Question: I've been developing a gui for some time, which requires the creation of common control objects that Mathematica lacks (e.g. spinner, treeview, openerbar, etc.). One is the multipanel, i.e. a pane object that is split into two (or more) subpanes, where the divider can be set by the mouse. Here is my version of a dual pane. I would like to hear your opinion and ideas about how to expand it to handle not just 2 but any number of subpanes, and also how to optimize it. At present, for heavily loaded subpanes, it lags terribly, no idea why.
'''
Options[SplitPane] = {Direction -> "Vertical",
DividerWidth -> Automatic, Paneled -> {True, True}};
SplitPane[opts___?OptionQ] :=
Module[{dummy}, SplitPane[Dynamic[dummy], opts]];
SplitPane[val_, opts___?OptionQ] := SplitPane[val, {"", ""}, opts];
SplitPane[val_, content_, opts___?OptionQ] :=
SplitPane[val, content, {100, 50}, opts];
SplitPane[Dynamic[split_, arg___], {expr1_, expr2_}, {maxX_, maxY_},
opts___?OptionQ] :=
DynamicModule[{temp, dir, d, panel, coord, max, fix, val},
{dir, d, panel} = {Direction, DividerWidth, Paneled} /. {opts} /.
Options[SplitPane];
dir = dir /. {Bottom | Top | "Vertical" -> "Vertical", _ ->
"Horizontal"};
d = d /. Automatic -> 2;
split = If[NumberQ[split], split, max/2];
val = Clip[split /. {_?NumberQ -> split, _ -> maxX/2}, {0, maxX}];
{coord, max, fix} =
Switch[dir, "Vertical", {First, maxX, maxY},
"Horizontal", {(max - Last[#]) &, maxY, maxX}];
panel = (# /. {None | False ->
Identity, _ -> (Panel[#, ImageMargins -> 0,
FrameMargins -> -1] &)}) & /@ panel;
Grid[If[dir === "Vertical",
{{
Dynamic[
panel[[1]]@
Pane[expr1, ImageSize -> {split - d, fix},
ImageSizeAction -> "Scrollable", Scrollbars -> Automatic,
AppearanceElements -> None], TrackedSymbols :> {split}],
Deploy@EventHandler[
MouseAppearance[
Pane[Null, ImageSize -> {d*2, fix}, ImageMargins -> -1,
FrameMargins -> -1], "FrameLRResize"],
"MouseDown" :> (temp =
coord@MousePosition@"CellContentsAbsolute";
split =
If[Abs[temp - split] <= d \[And] 0 <= temp <= max, temp,
split]),
"MouseDragged" :> (temp =
coord@MousePosition@"CellContentsAbsolute";
split = If[0 <= temp <= max, temp, split])],
Dynamic@
panel[[2]]@
Pane[expr2, ImageSizeAction -> "Scrollable",
Scrollbars -> Automatic, AppearanceElements -> None,
ImageSize -> {max - split - d, fix}]
}},
{
List@
Dynamic[panel[[1]]@
Pane[expr1, ImageSize -> {fix, split - d},
ImageSizeAction -> "Scrollable", Scrollbars -> Automatic,
AppearanceElements -> None], TrackedSymbols :> {split}],
List@Deploy@EventHandler[
MouseAppearance[
Pane[Null, ImageSize -> {fix, d*2}, ImageMargins -> -1,
FrameMargins -> -1], "FrameTBResize"],
"MouseDown" :> (temp =
coord@MousePosition@"CellContentsAbsolute";
split =
If[Abs[temp - split] <= d \[And] 0 <= temp <= max, temp,
split]),
"MouseDragged" :> (temp =
coord@MousePosition@"CellContentsAbsolute";
split = If[0 <= temp <= max, temp, split])],
List@
Dynamic[panel[[2]]@
Pane[expr2, ImageSizeAction -> "Scrollable",
Scrollbars -> Automatic,
ImageSize -> {fix, max - split - d},
AppearanceElements -> None], TrackedSymbols :> {split}]
}
], Spacings -> {0, -.1}]
];
SplitPane[val_, arg___] /; NumberQ[val] :=
Module[{x = val}, SplitPane[Dynamic[x], arg]];
pos = 300;
SplitPane[
Dynamic[pos], {Manipulate[
Plot[Sin[x (1 + a x)], {x, 0, 6}], {a, 0, 2}],
Factorial[123]}, {500, 300}]
'''

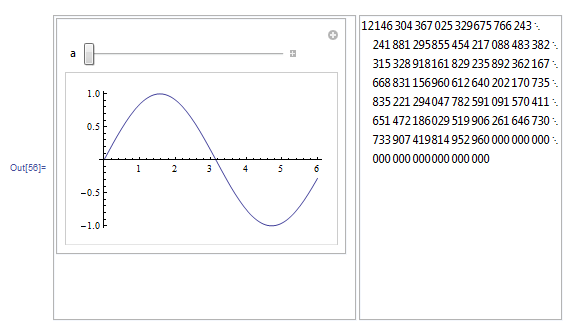
Answer: The key to generalizing to several panels was to refactor your code. In its present form, while very nice, it was mixing visualization / UI primitives and options with the split logic, and had lots of duplicate code. This made generalization hard. Here is the refactored version:
'''
ClearAll[SplitPane];
Options[SplitPane] = {
Direction -> "Vertical", DividerWidth -> Automatic, Paneled -> True
};
SplitPane[opts___?OptionQ] := Module[{dummy}, SplitPane[Dynamic[dummy], opts]];
SplitPane[val_, opts___?OptionQ] := SplitPane[val, {"", ""}, opts];
SplitPane[val_, content_, opts___?OptionQ] :=
SplitPane[val, content, {100, 50}, opts];
SplitPane[sp_List, {cont__}, {maxX_, maxY_}, opts___?OptionQ] /;
Length[sp] == Length[Hold[cont]] - 1 :=
Module[{scrollablePane, dividerPane, onMouseDownCode, onMouseDraggedCode, dynPane,
gridArg, split, divider, panel},
With[{paneled = Paneled /. {opts} /. Options[SplitPane],len = Length[Hold[cont]]},
Which[
TrueQ[paneled ],
panel = Table[True, {len}],
MatchQ[paneled, {Repeated[(True | False), {len}]}],
panel = paneled,
True,
Message[SplitPane::badopt]; Return[$Failed, Module]
]
];
DynamicModule[{temp, dir, d, coord, max, fix, val},
{dir, d} = {Direction, DividerWidth}/.{opts}/.Options[SplitPane];
dir = dir /. {
Bottom | Top | "Vertical" -> "Vertical", _ -> "Horizontal"
};
d = d /. Automatic -> 2;
val = Clip[sp /. {_?NumberQ -> sp, _ -> maxX/2}, {0, maxX}];
{coord, max, fix} =
Switch[dir,
"Vertical",
{First, maxX, maxY},
"Horizontal",
{(max - Last[#]) &, maxY, maxX}
];
Do[split[i] = sp[[i]], {i, 1, Length[sp]}];
split[Length[sp] + 1] = max - Total[sp] - 2*d*Length[sp];
panel =
(# /. {
None | False -> Identity,
_ -> (Panel[#, ImageMargins -> 0,FrameMargins -> -1] &)
}) & /@ panel;
scrollablePane[args___] :=
Pane[args, ImageSizeAction -> "Scrollable",
Scrollbars -> Automatic, AppearanceElements -> None];
dividerPane[size : {_, _}] :=
Pane[Null, ImageSize -> size, ImageMargins -> -1,FrameMargins -> -1];
onMouseDownCode[n_] :=
Module[{old},
temp = coord@MousePosition@"CellContentsAbsolute";
If[Abs[temp - split[n]] <= d \[And] 0 <= temp <= max,
old = split[n];
split[n] = temp-Sum[split[i], {i, n - 1}];
split[n + 1] += old - split[n];
]];
onMouseDraggedCode[n_] :=
Module[{old},
temp = coord@MousePosition@"CellContentsAbsolute";
If[0 <= temp <= max,
old = split[n];
split[n] = temp -Sum[split[i], {i, n - 1}];
split[n + 1] += old - split[n];
] ;
];
SetAttributes[dynPane, HoldFirst];
dynPane[expr_, n_, size_] :=
panel[[n]]@scrollablePane[expr, ImageSize -> size];
divider[n_, sizediv_, resizeType_] :=
Deploy@EventHandler[
MouseAppearance[dividerPane[sizediv], resizeType],
"MouseDown" :> onMouseDownCode[n],
"MouseDragged" :> onMouseDraggedCode[n]
];
SetAttributes[gridArg, HoldAll];
gridArg[{content__}, sizediv_, resizeType_, sizeF_] :=
Module[{myHold, len = Length[Hold[content]] },
SetAttributes[myHold, HoldAll];
List @@ Map[
Dynamic,
Apply[Hold,
MapThread[Compose,
{
Range[len] /. {
len :>
Function[
exp,
myHold[dynPane[exp, len, sizeF[len]]],
HoldAll
],
n_Integer :>
Function[exp,
myHold[dynPane[exp, n, sizeF[n]],
divider[n, sizediv, resizeType]
],
HoldAll]
},
Unevaluated /@ Unevaluated[{content}]
}] (* MapThread *)
] /. myHold[x__] :> x
] (* Map *)
]; (* Module *)
(* Output *)
Grid[
If[dir === "Vertical",
List@ gridArg[{cont}, {d*2, fix},"FrameLRResize",{split[#] - d, fix} &],
(* else *)
List /@ gridArg[{cont}, {fix, d*2},"FrameTBResize", {fix, split[#] - d} &]
],
Spacings -> {0, -.1}]]];
SplitPane[val_, arg___] /; NumberQ[val] :=
Module[{x = val}, SplitPane[Dynamic[x], arg]];
'''
Here is how it may look:
'''
SplitPane[{300, 300},
{
Manipulate[Plot[Sin[x (1 + a x)], {x, 0, 6}], {a, 0, 2}],
Factorial[123],
CompleteGraph[5]
}, {900, 300}]
'''

Can't comment of performance problems you mentioned. Also, when you start dragging with the mouse, the real cursor position is often quite off with respect to the divider position. This is both for your and my versions, perhaps some more precise scaling is needed.
Just want to emphasize once again - generalization became only possible after I did the refactoring, to separate the splitting logic from the visualization-related things. As to the optimization, I also think that it will be much easier to attempt optimizing this version than the original one, for the same reasons.
I hesitated a bit to add this note, but it must be mentioned that my solution above, while working, shows one practice which is considered by expert UI mma programmers. Namely, it uses 'Module'- generated variables inside 'Dynamic' inner to that 'Module' (in particular, 'split' in the code above, also various auxiliary functions). The reasons I used it are that I wasn't able to make this work with only 'DynamicModule'- generated variables, plus 'Module'- generated variables always worked for me before. However, please see the post by John Fultz in <URL> MathGroup thread, where he states that this practice should be avoided.